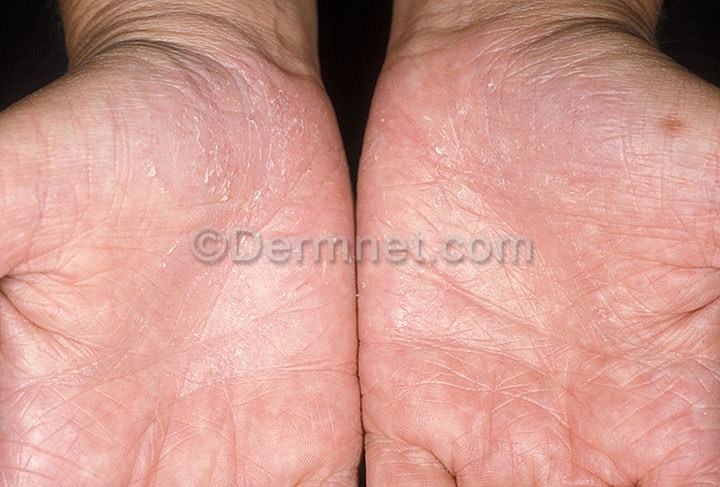
Disease: Tinea Ringworm Candidiasis and other Fungal Infections